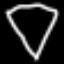
Label: diamond